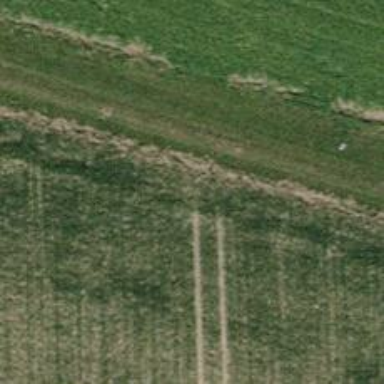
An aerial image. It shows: Track with grade5 tracktype.